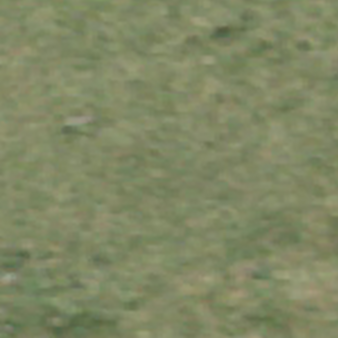
Label: other